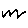
Label: zigzag